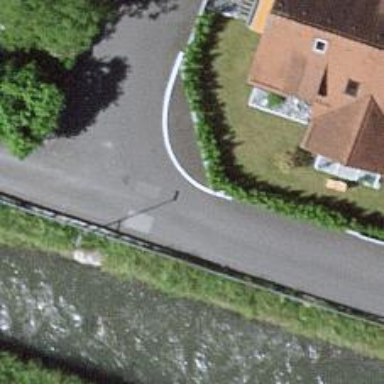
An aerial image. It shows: Hedge barrier.